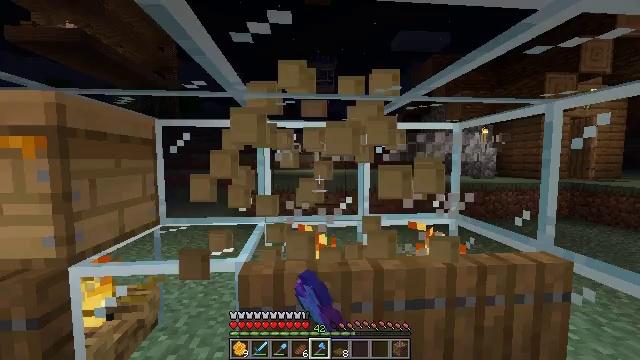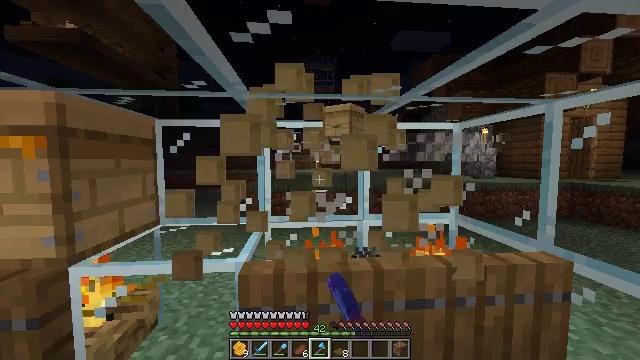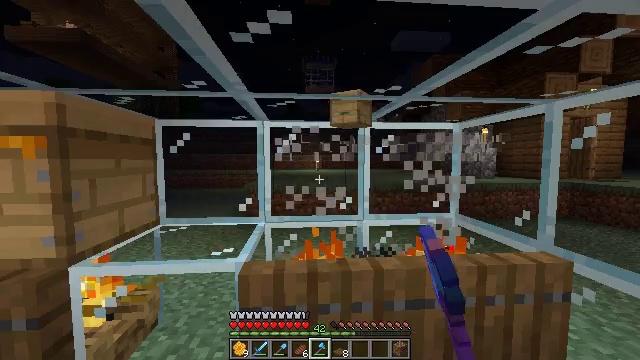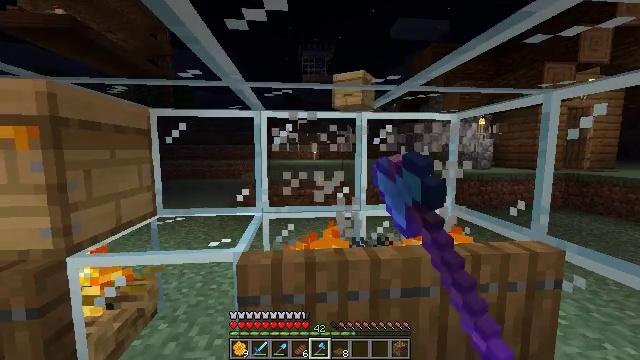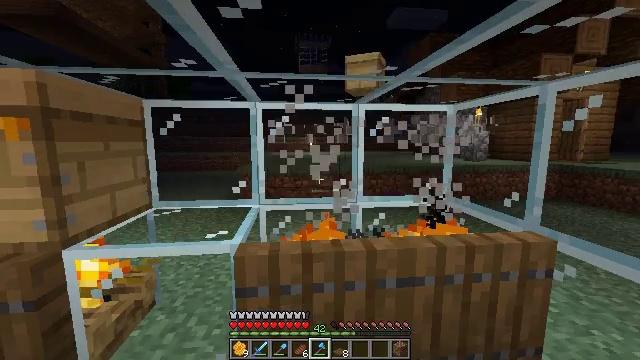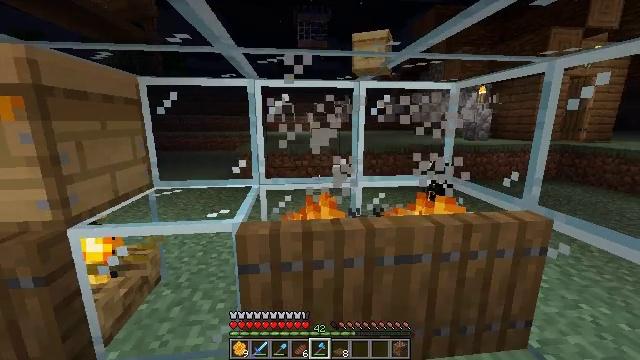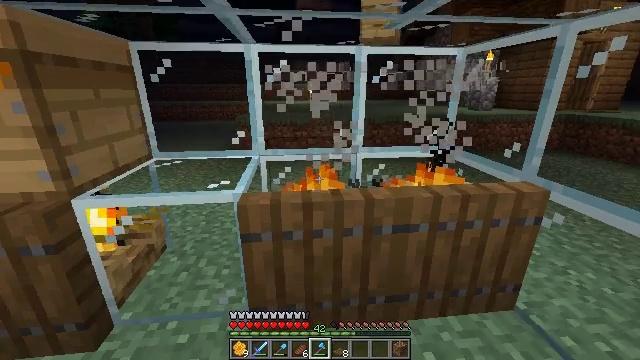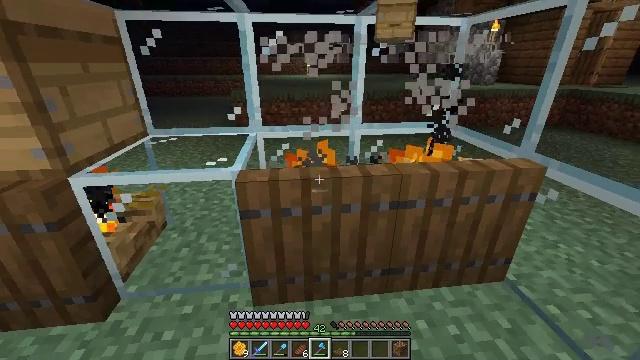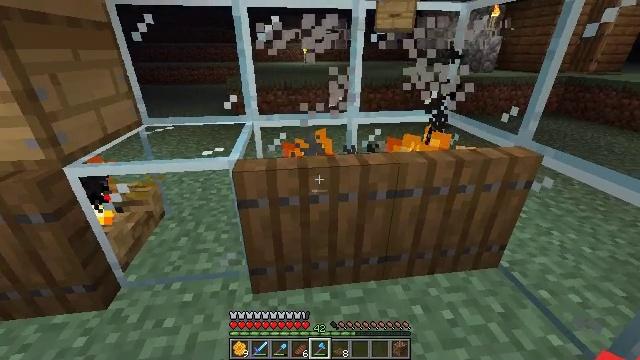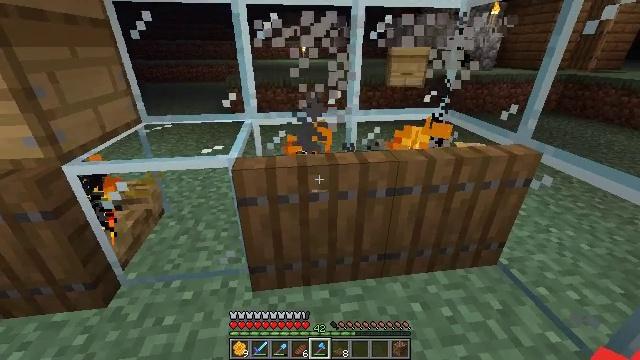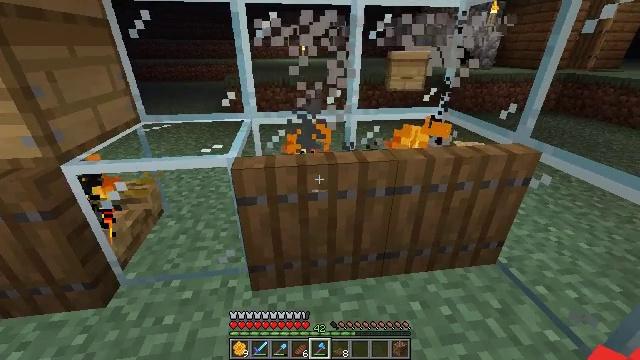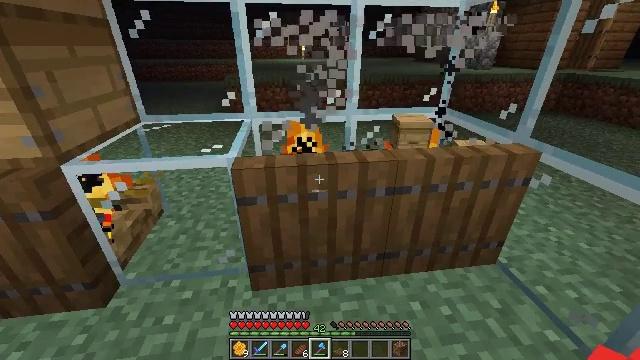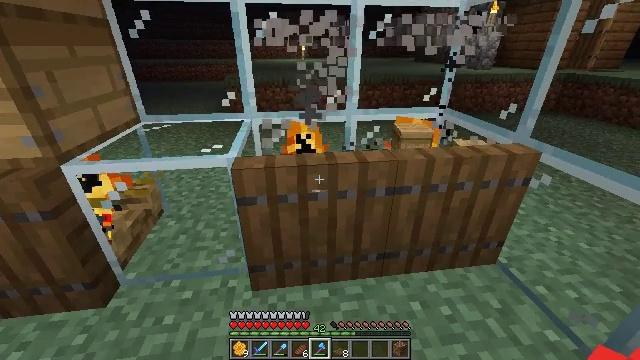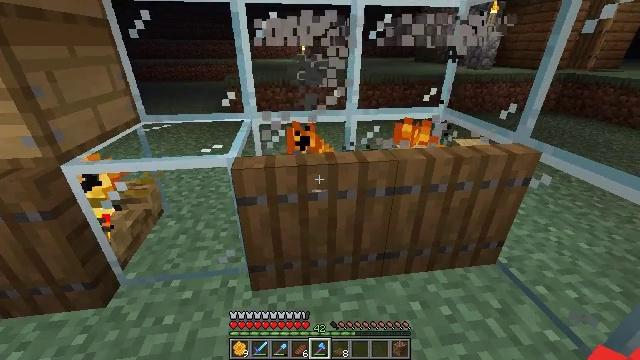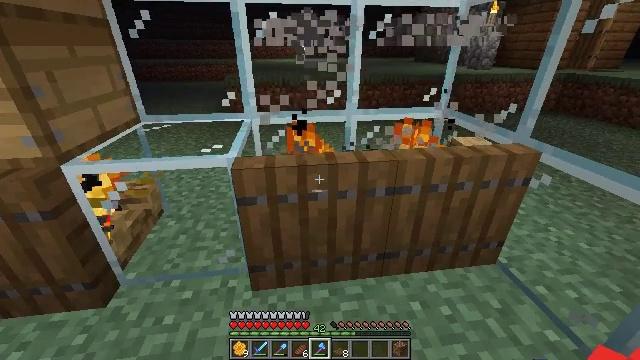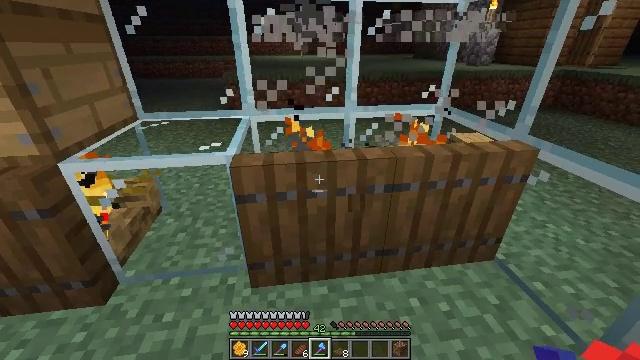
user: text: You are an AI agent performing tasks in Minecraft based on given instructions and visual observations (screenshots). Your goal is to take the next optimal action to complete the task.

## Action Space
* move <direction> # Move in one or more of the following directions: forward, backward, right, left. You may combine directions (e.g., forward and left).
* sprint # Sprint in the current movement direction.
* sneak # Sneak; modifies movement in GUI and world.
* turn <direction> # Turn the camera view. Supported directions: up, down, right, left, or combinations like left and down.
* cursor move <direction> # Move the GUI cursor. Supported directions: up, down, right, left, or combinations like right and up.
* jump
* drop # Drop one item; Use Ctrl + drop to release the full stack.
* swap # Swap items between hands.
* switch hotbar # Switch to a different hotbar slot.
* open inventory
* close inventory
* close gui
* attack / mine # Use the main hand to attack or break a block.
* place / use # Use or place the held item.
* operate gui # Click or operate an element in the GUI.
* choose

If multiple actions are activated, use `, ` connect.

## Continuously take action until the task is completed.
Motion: motion action
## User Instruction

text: Break the spruce trapdoor from a structure.
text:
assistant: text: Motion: attack / mine
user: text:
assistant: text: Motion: attack / mine
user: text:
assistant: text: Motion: turn down
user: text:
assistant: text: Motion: turn down
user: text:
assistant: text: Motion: turn down
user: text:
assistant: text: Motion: turn down
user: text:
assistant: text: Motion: turn down
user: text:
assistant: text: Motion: turn down
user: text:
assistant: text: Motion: no_op
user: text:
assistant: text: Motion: no_op
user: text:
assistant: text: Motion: no_op
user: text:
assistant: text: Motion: no_op
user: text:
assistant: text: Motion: no_op
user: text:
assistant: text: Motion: no_op
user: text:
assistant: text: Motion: attack / mine
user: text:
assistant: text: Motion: attack / mine
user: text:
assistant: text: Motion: attack / mine
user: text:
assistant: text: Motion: attack / mine
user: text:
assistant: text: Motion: attack / mine
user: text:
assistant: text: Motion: attack / mine
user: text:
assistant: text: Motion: attack / mine
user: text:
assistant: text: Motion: attack / mine
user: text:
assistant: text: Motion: attack / mine
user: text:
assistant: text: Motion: turn right, attack / mine
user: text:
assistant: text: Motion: turn right, attack / mine
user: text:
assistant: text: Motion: turn right, attack / mine
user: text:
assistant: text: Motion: turn right, attack / mine
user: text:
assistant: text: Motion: turn right, attack / mine
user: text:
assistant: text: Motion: turn right, attack / mine
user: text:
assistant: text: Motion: turn right, attack / mine